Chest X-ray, PA view. Patient: 49 years old, sex M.
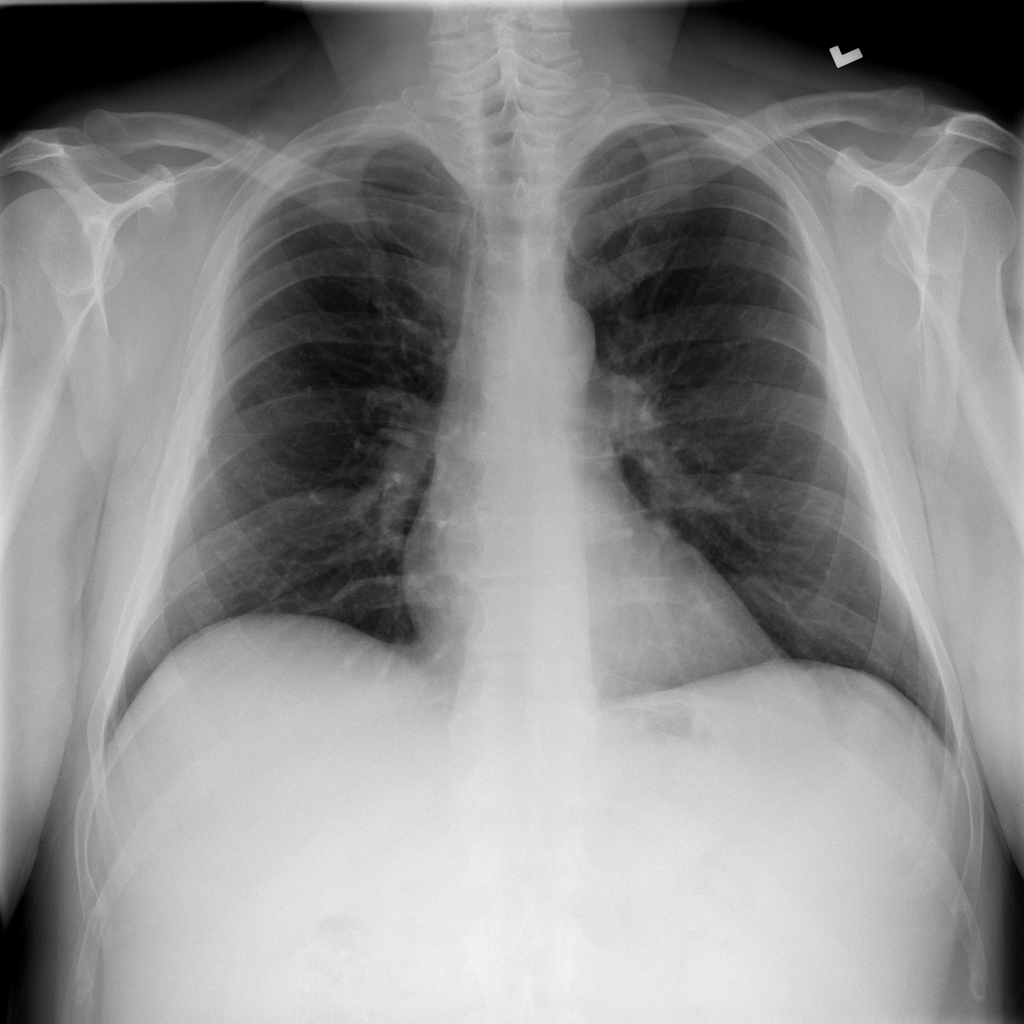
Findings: No Finding